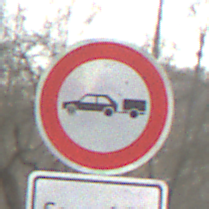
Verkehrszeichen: VerbotPersonenkraftwagenMitAnhaenger
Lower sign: ZeitangabenMitBeschraenkungAufWochentage8
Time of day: MorningAfternoon
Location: Outdoor (Nature)
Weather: PartlyCloudy
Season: Autumn
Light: Natural